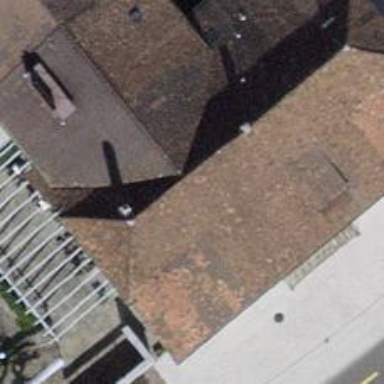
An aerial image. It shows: Restaurant.